Question: when I place an img tag I create the src attribute dynamically. Is there a way of testing if the src (path where the image is located) actually exists with javascript in order to avoid getting:

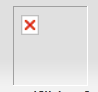
Answer: You can use the 'error' event:
'''
var im = document.getElementById('imageID'); // or select based on classes
im.onerror = function(){
// image not found or change src like this as default image:
im.src = 'new path';
};
'''
'''
<img src="whatever" onError="this.src = 'new default path'" />
'''
Or
'''
<img src="whatever" onError="doSomething();" />
'''
---
'' tag supports these events:
- 'abort'- 'error'- 'load'
- <URL>